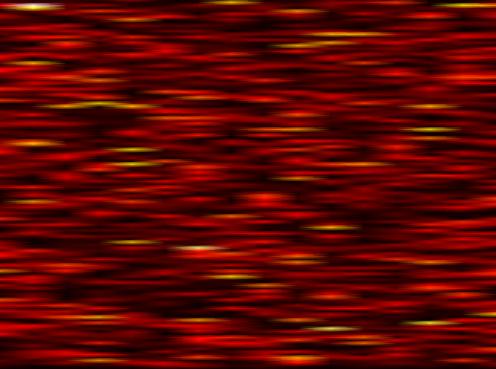
Label: FOFDM